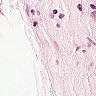
Metastatic tissue present: no